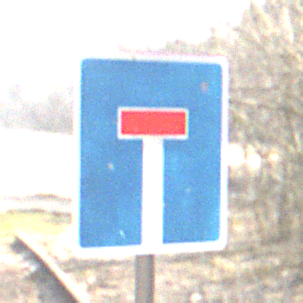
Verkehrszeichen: Sackgasse
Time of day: MorningAfternoon
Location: Outdoor (Nature)
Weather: Clear
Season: Winter
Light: Natural